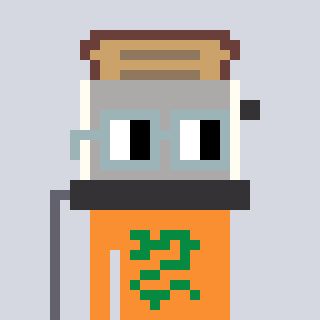
a pixel art character with square dark gray glasses, a toaster-shaped head and a orange-colored body on a cool background